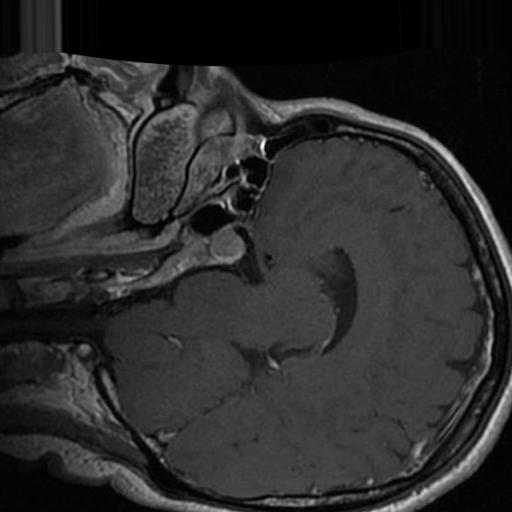
Label: brain_tumor